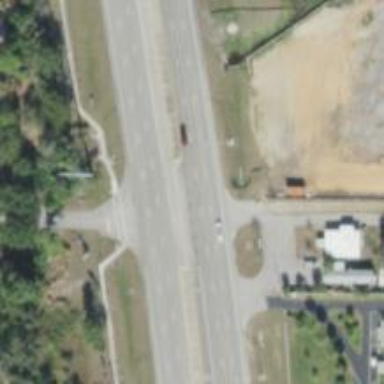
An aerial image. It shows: Asphalt road classified as trunk highway.